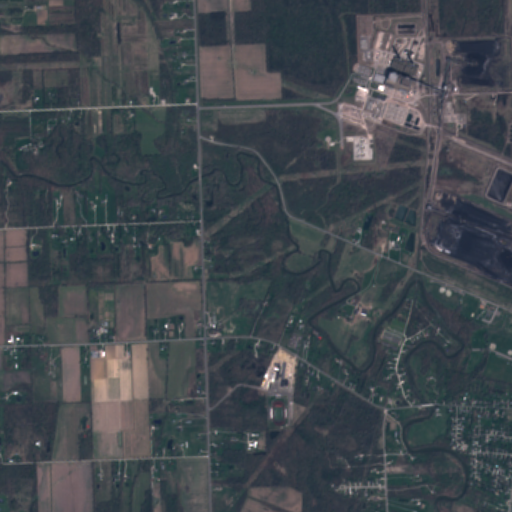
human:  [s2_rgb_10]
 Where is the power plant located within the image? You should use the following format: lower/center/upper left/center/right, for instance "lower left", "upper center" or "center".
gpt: The power plant is located in the upper right of the image.
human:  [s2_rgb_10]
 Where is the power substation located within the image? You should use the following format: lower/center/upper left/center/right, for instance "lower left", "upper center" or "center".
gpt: The power substation is located in the upper right of the image.
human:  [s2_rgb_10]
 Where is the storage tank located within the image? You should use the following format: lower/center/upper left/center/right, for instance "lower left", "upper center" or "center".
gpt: The storage tank is located in the upper right of the image.
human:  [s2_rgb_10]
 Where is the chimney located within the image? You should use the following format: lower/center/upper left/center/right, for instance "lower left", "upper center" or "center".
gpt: The chimney is located in the upper right of the image.
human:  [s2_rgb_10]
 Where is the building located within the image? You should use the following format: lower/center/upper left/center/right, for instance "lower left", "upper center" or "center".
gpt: There is no building in the image.